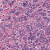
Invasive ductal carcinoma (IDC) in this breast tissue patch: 1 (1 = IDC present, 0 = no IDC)